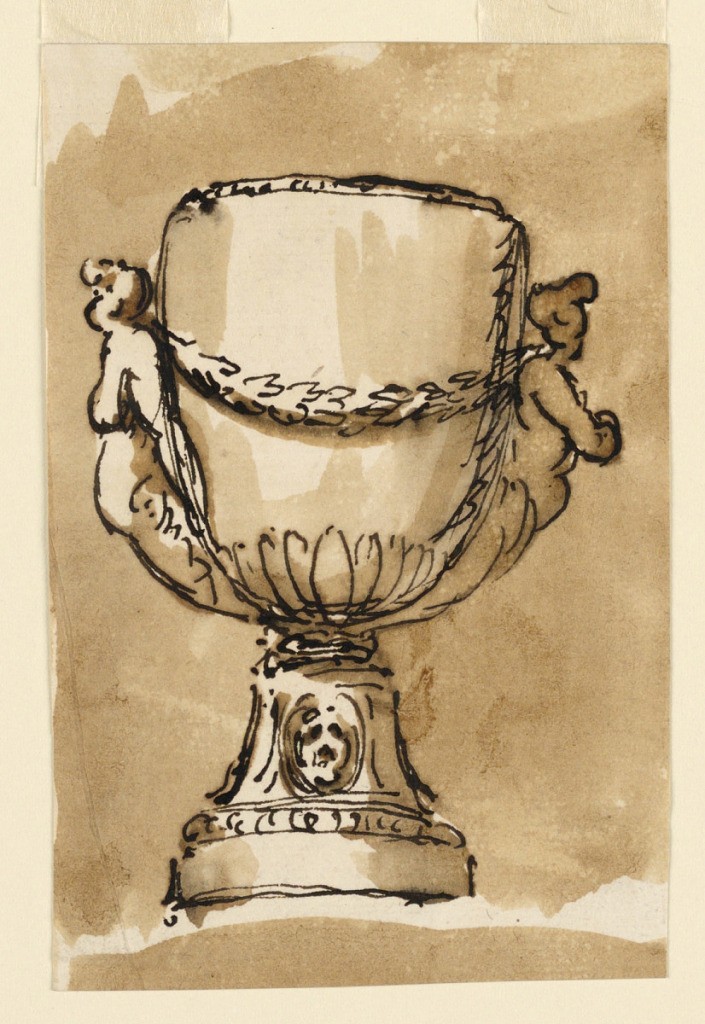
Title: Goblet
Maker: Giuseppe Barberi, Italian, 1746–1809
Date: ca. 1785
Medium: Pen and brown ink, brush and brown wash on off-white laid paper
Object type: Drawing
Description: A mask is at the shaft. Two mermaids are shown in profile with their backs at the cup, like handles. The left one has the arms lowered, the right one has them crossed before the breast. A row of leaves is around the lowest part of the cup. A festoon hangs behind the necks of the figures. Colored background.